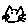
Label: cat